Interaction volume radius: 5 \u00c5
Interaction volume height: 10 \u00c5
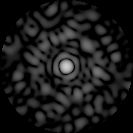
Disorder parameter: 0.8413